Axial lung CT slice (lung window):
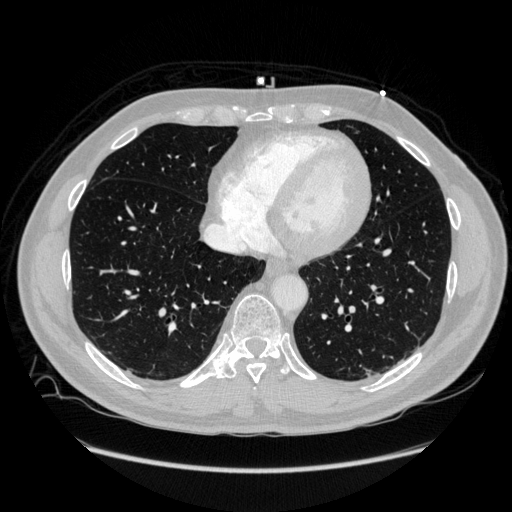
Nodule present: no